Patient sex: M
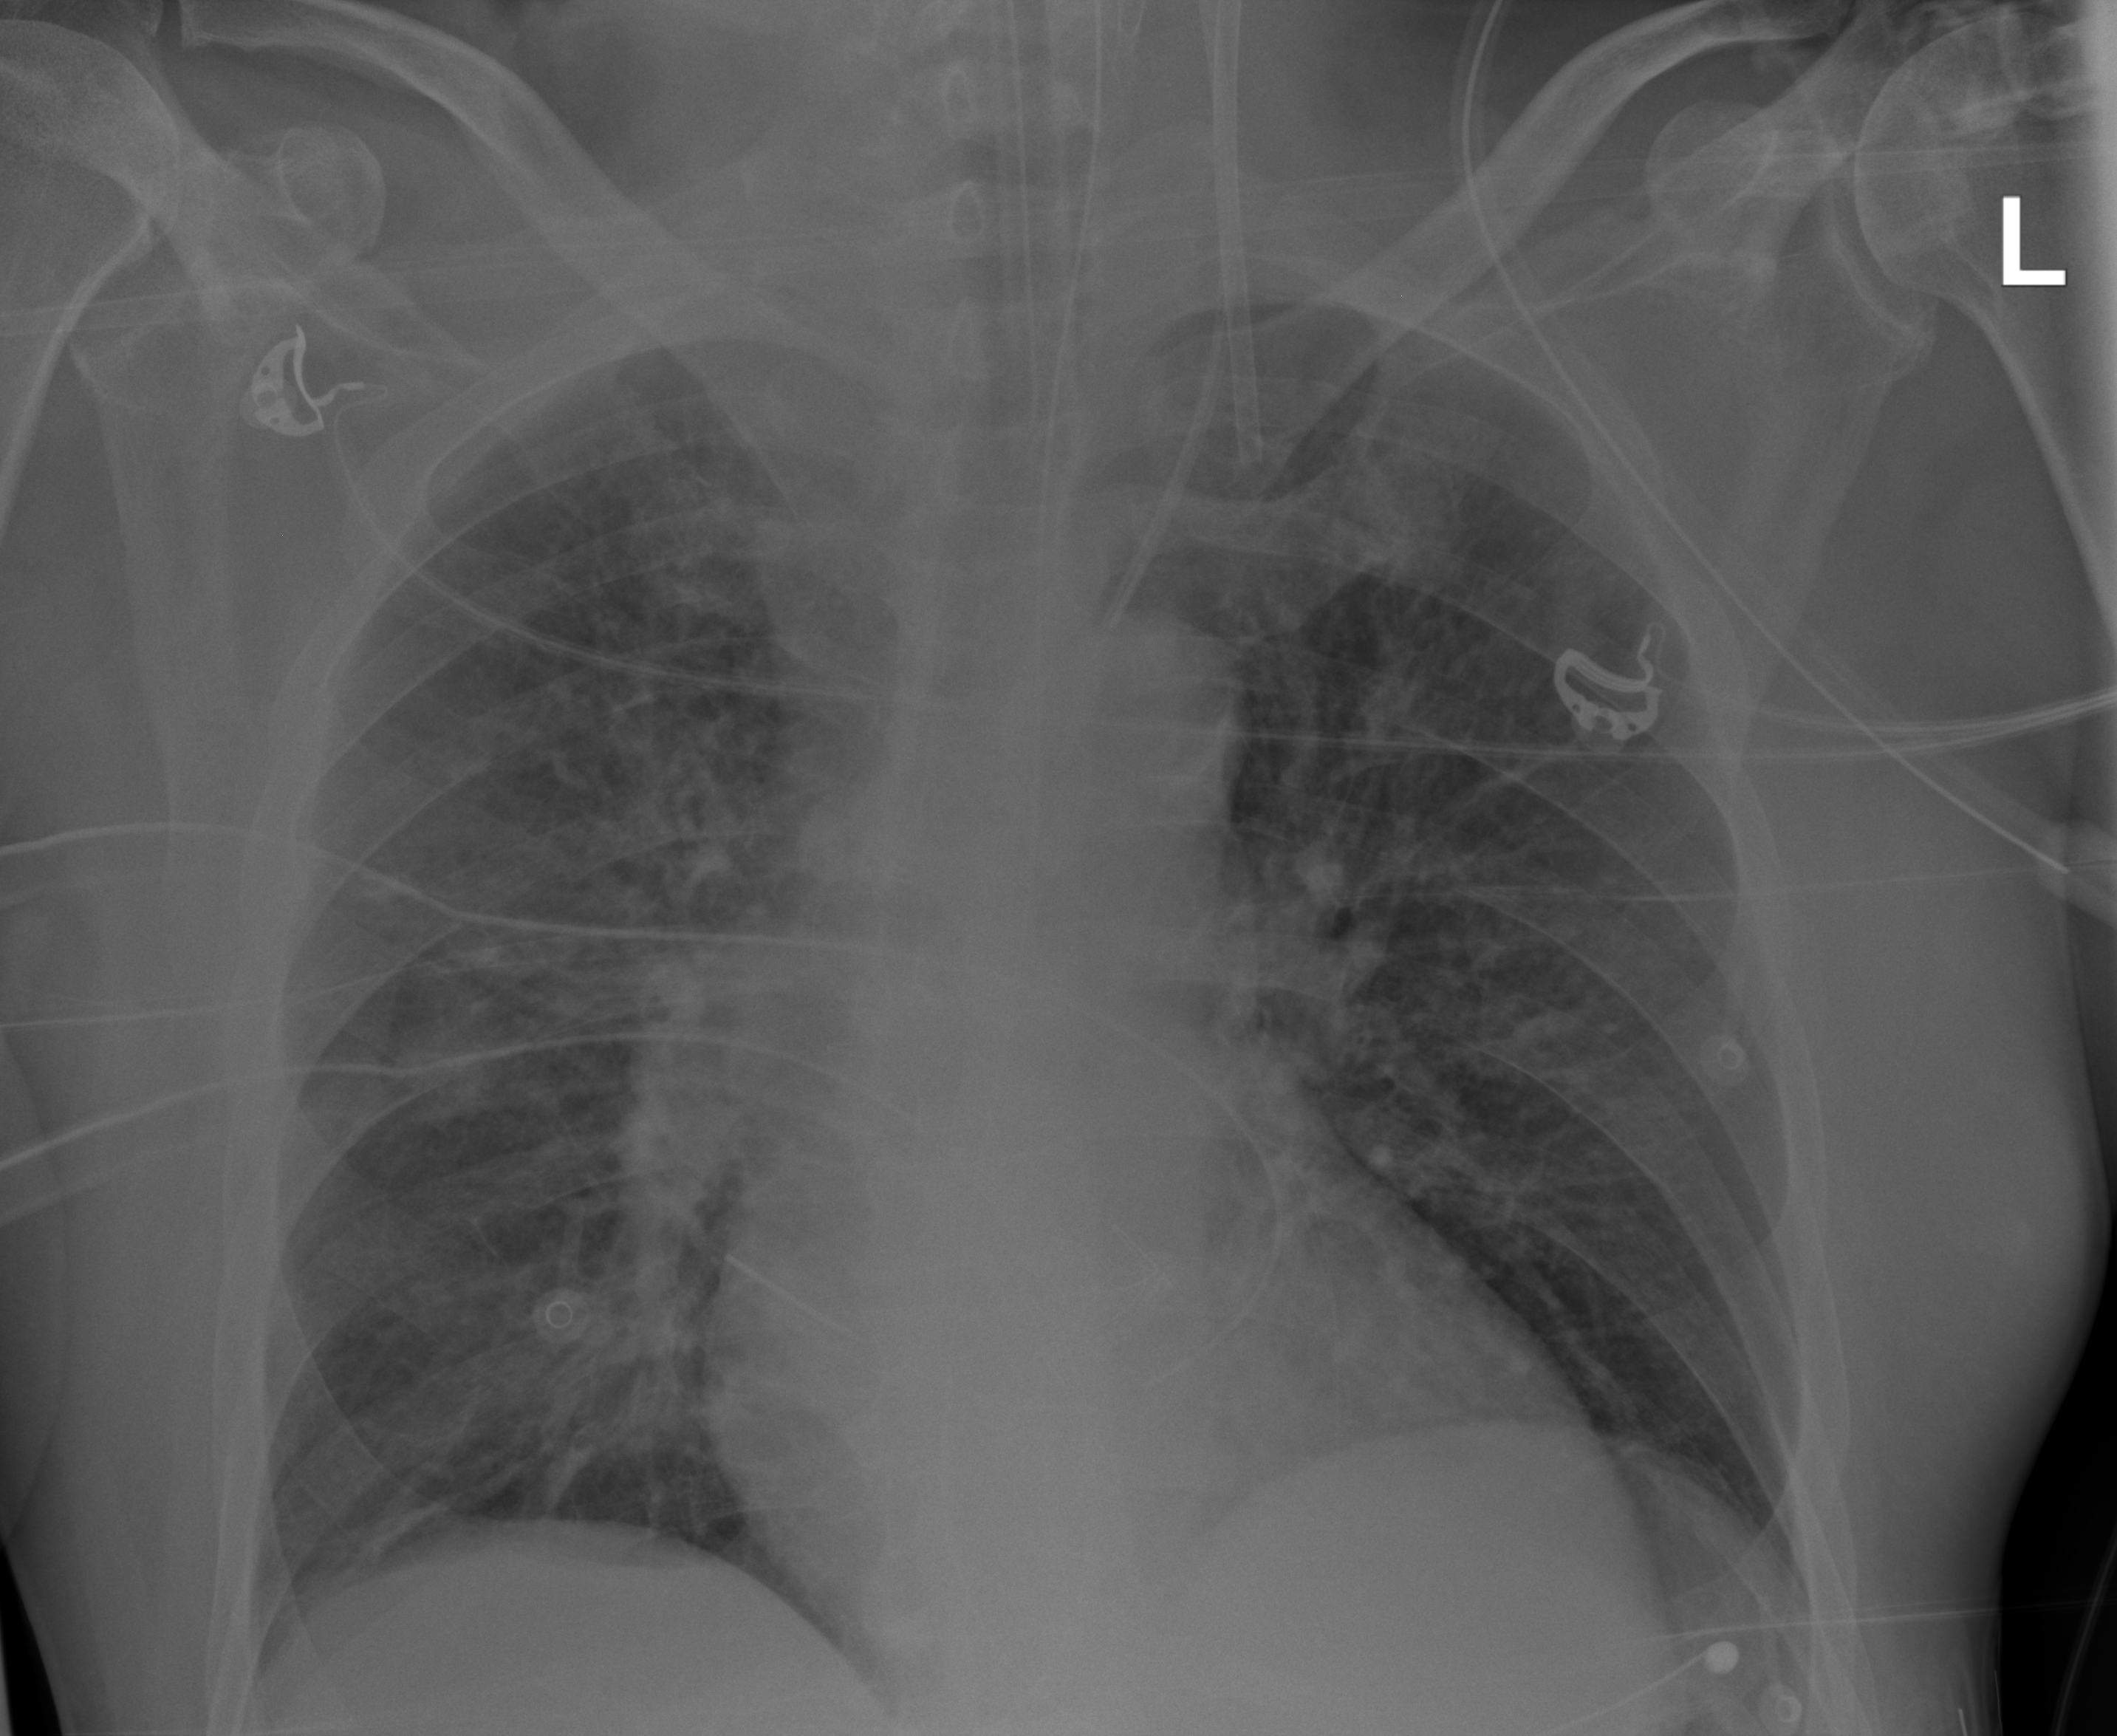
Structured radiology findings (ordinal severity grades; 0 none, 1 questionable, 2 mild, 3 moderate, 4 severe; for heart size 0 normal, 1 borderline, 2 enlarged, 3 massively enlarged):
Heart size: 1
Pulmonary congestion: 2
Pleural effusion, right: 0
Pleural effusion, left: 0
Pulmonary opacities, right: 0
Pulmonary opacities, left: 0
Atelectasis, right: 0
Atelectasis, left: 0